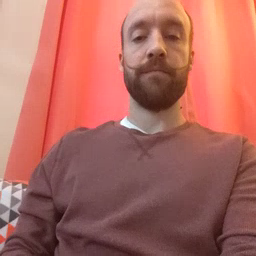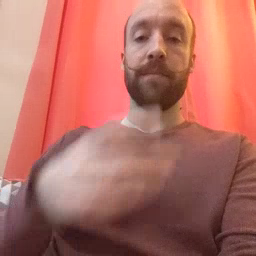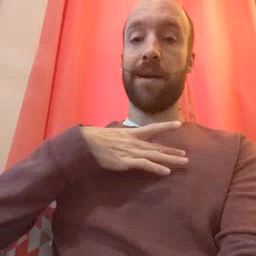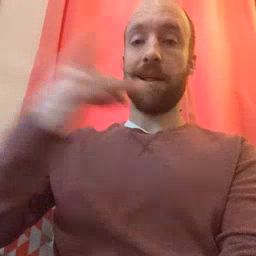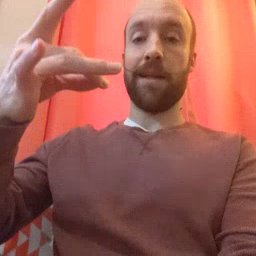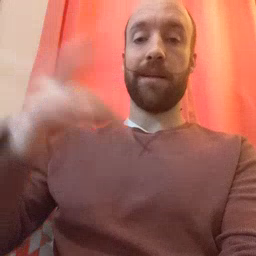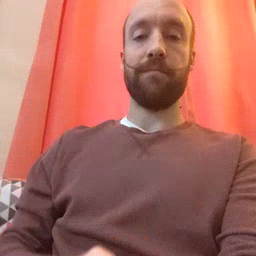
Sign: like